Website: lowes
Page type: review-order
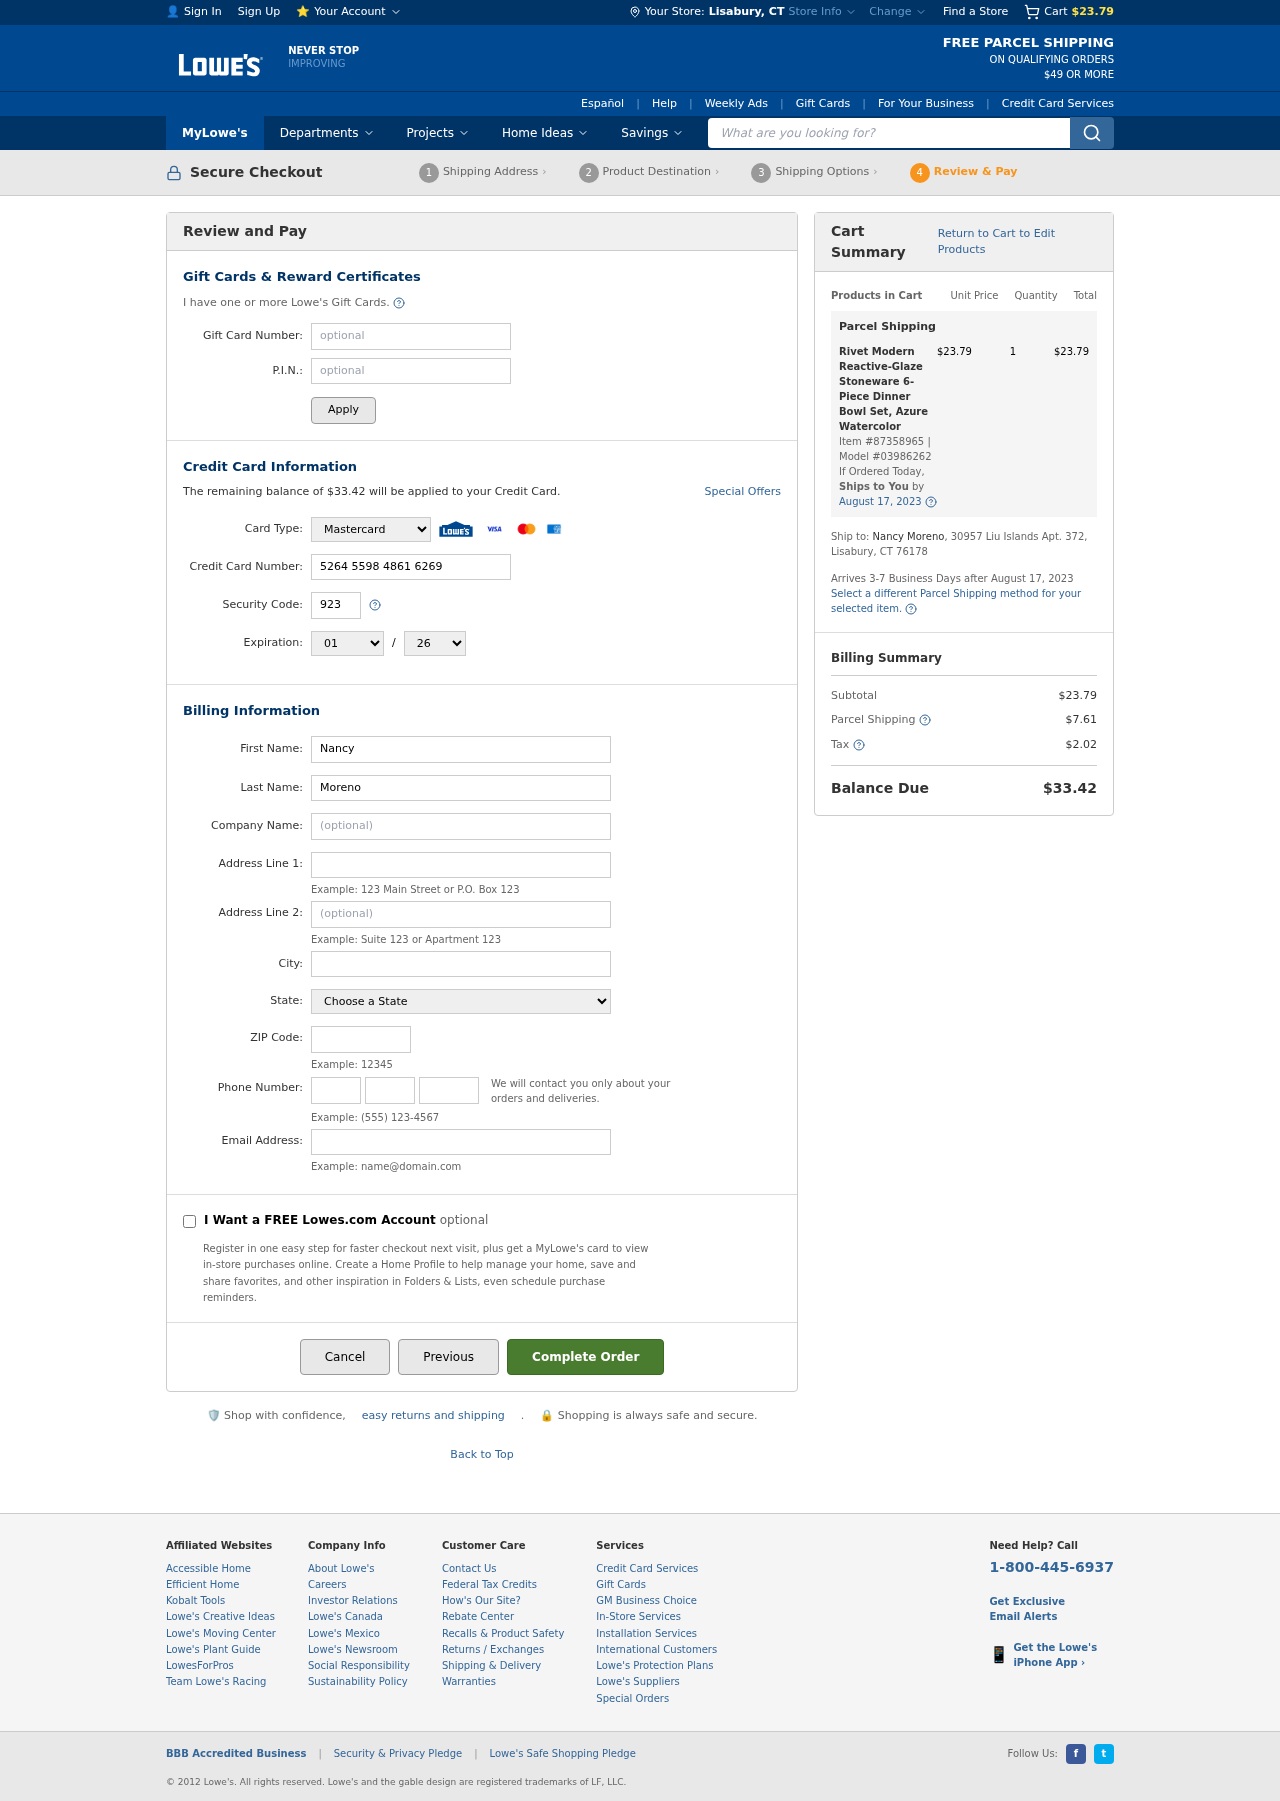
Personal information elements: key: PII_CARD_CVV
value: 923
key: PII_CARD_EXPIRY_MONTH
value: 01
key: PII_CARD_EXPIRY_YEAR
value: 26
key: PII_CARD_NUMBER
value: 5264 5598 4861 6269
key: PII_CARD_TYPE
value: Mastercard
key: PII_CITY
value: Lisabury
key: PII_CITY_STATE
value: Lisabury, CT
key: PII_EMAIL
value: nancy_moreno@yahoo.com
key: PII_FIRSTNAME
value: Nancy
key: PII_LASTNAME
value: Moreno
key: PII_PHONE_AREA
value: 309
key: PII_PHONE_PREFIX
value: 843
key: PII_PHONE_SUFFIX
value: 8331
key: PII_POSTCODE
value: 76178
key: PII_STATE
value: Connecticut
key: PII_STREET
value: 30957 Liu Islands Apt. 372
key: PII_STREET2
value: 30957 Liu Islands Apt. 372
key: PII_STREET2
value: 47576 Park Plain
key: PII_FULLNAME2
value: Nancy Moreno
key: PII_CITY_STATE_ZIP2
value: Lisabury, CT 76178
Product elements: key: PRODUCT1_NAME
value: Rivet Modern Reactive-Glaze Stoneware 6-Piece Dinner Bowl Set, Azure Watercolor
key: PRODUCT1_PRICE
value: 23.79
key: PRODUCT1_QUANTITY
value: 1
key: PRODUCT1_ITEM_NUMBER
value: Item #87358965
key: PRODUCT1_MODEL_NUMBER
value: Model #03986262
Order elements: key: ORDER_SUBTOTAL
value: $23.79
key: ORDER_BALANCE_DUE
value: $33.42
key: ORDER_SHIPPING_DATE
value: August 17, 2023
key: ORDER_ITEM_TOTAL
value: $23.79
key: ORDER_SHIPPING_DATE2
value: August 17, 2023
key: ORDER_SHIPPING_COST
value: $7.61
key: ORDER_TAX
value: $2.02
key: ORDER_TOTAL
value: $33.42
Search elements: key: HEADER_SEARCH
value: What are you looking for?